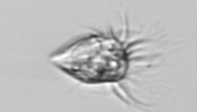
Label: Ciliophora